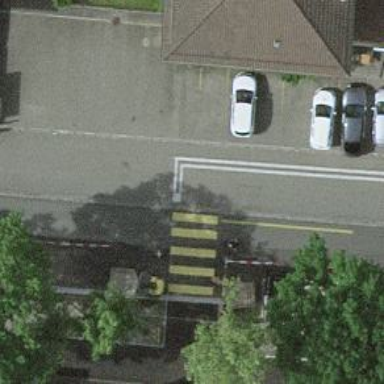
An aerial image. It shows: Residential road with asphalt surface and separate sidewalk.